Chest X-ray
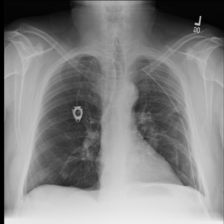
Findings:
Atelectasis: negative
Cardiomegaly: negative
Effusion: positive
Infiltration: negative
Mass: negative
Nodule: negative
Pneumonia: negative
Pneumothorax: negative
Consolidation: negative
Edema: negative
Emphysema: negative
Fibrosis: negative
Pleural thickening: negative
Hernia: negative